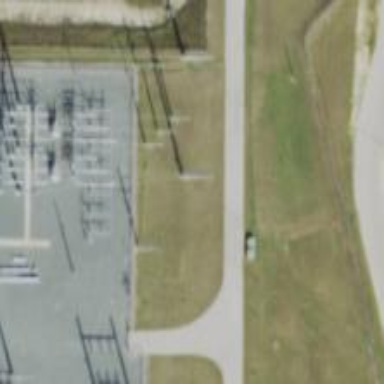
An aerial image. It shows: Power pole.